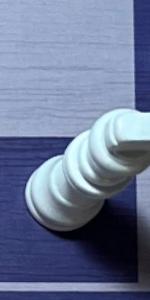
Label: King_White